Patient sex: M
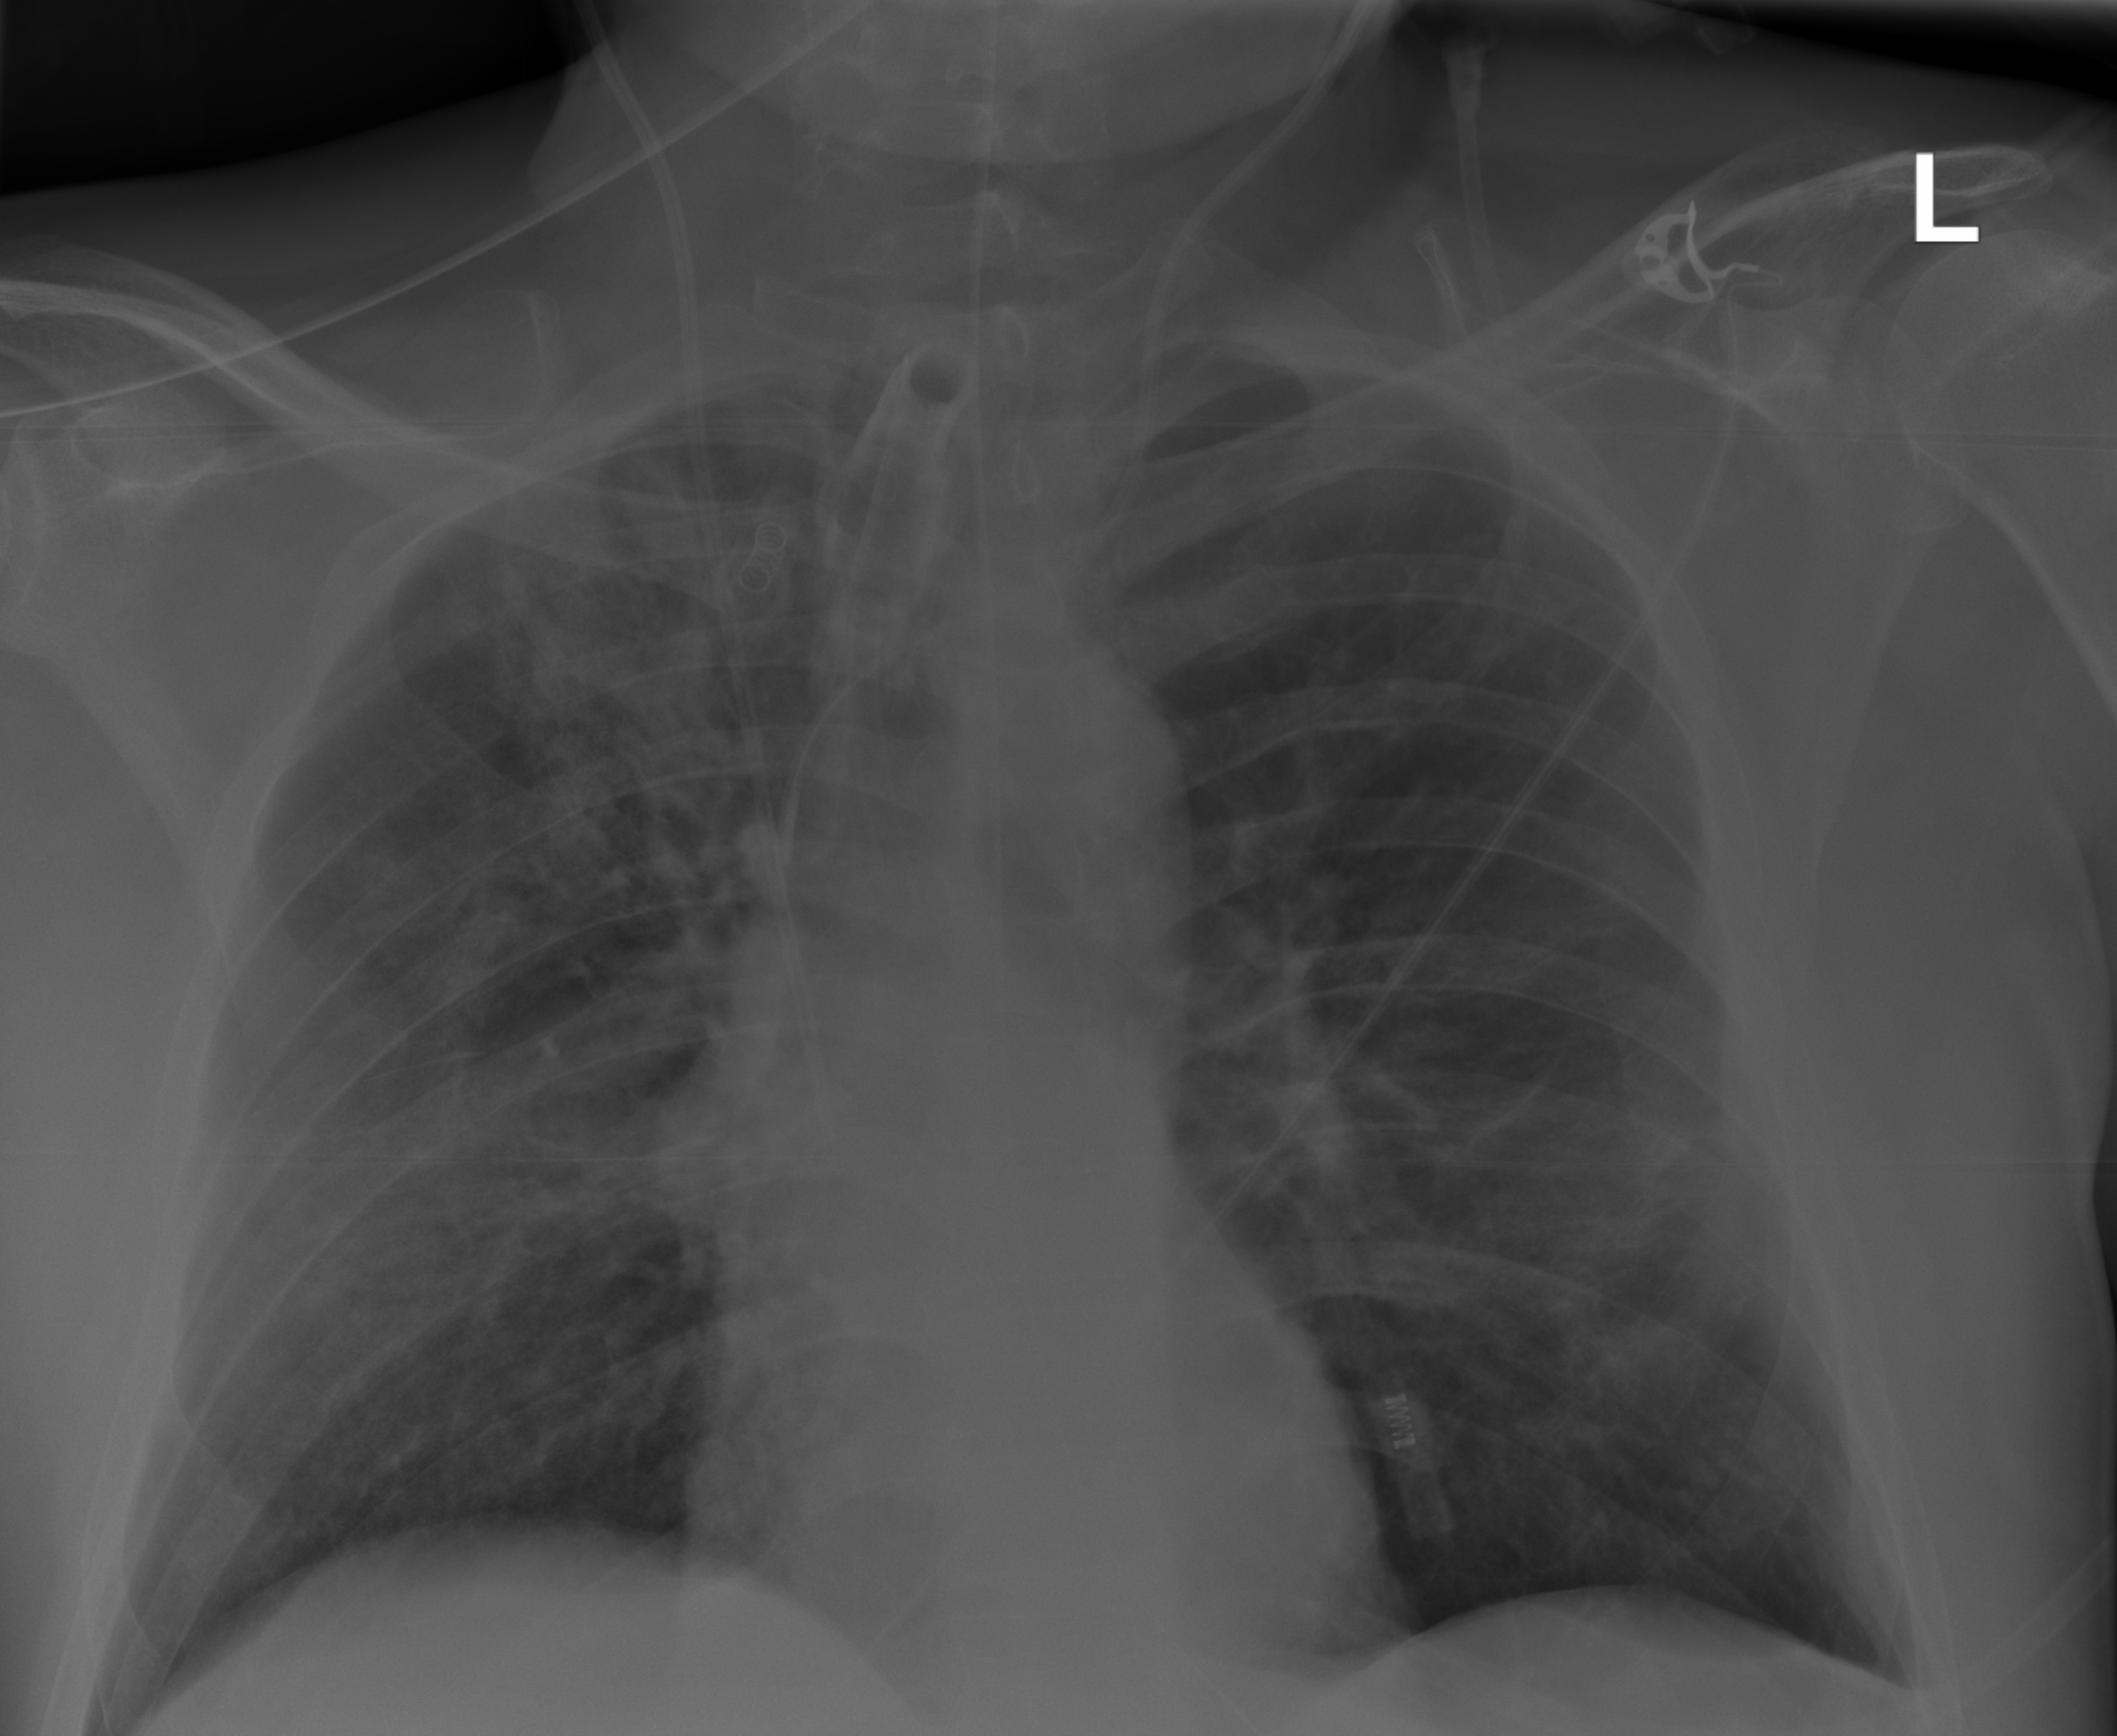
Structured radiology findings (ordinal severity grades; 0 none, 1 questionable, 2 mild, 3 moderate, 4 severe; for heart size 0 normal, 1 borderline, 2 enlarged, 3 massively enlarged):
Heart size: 0
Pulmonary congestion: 2
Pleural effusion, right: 0
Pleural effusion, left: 0
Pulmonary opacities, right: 3
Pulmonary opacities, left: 2
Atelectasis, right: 2
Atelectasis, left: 2